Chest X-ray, PA view. Patient: 59 years old, sex M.
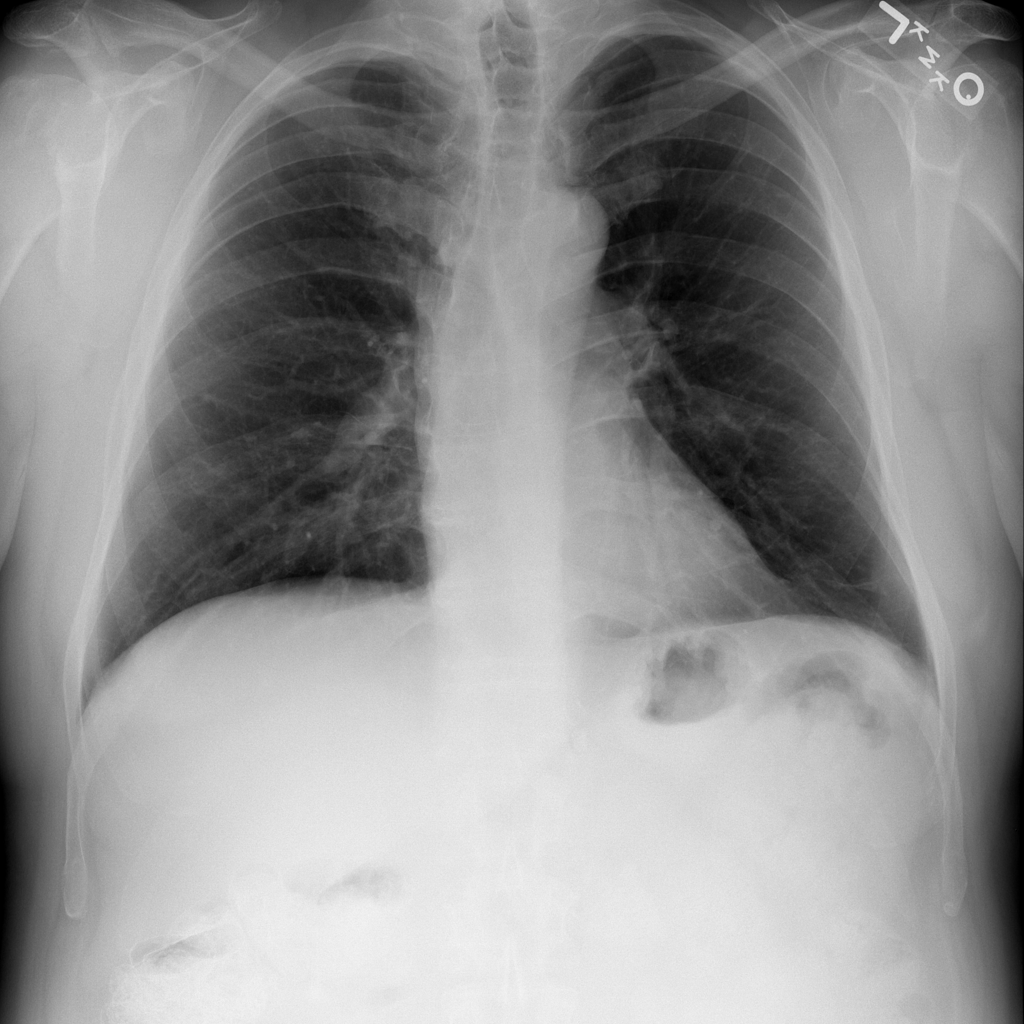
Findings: No Finding